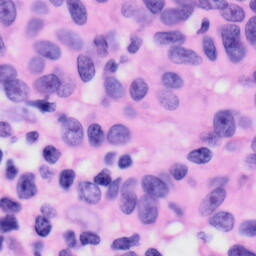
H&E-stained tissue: Skin